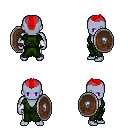
a pixel art fantasy rpg character, male body template, dark elf, purple skin, green robe, white pants, red short mohawk hairstyle, white cloth bracers, shield, four views (front, back, left, right), 2x2 character sprite sheet, small pixel art, hard edges, no anti-aliasing